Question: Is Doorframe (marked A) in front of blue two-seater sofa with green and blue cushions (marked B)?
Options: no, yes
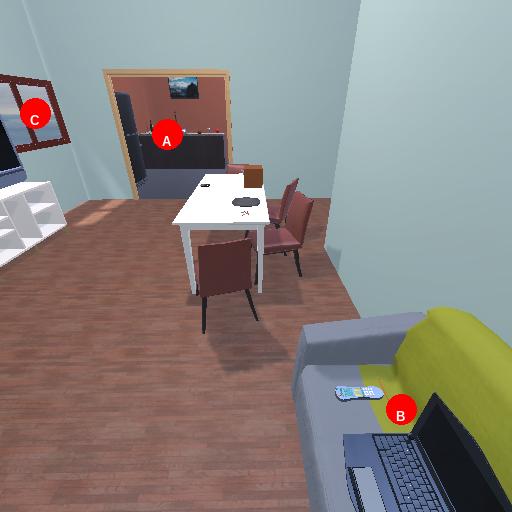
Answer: no